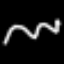
Label: squiggle